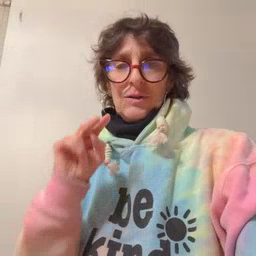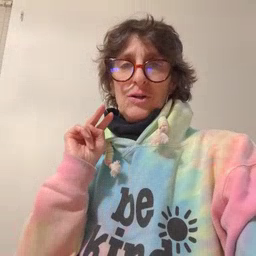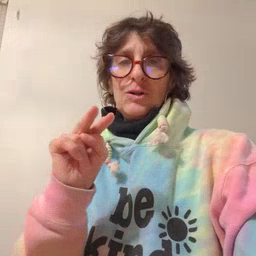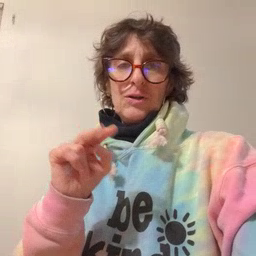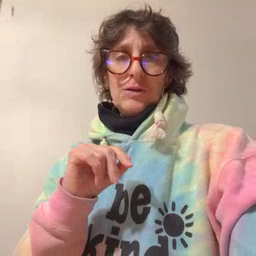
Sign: look